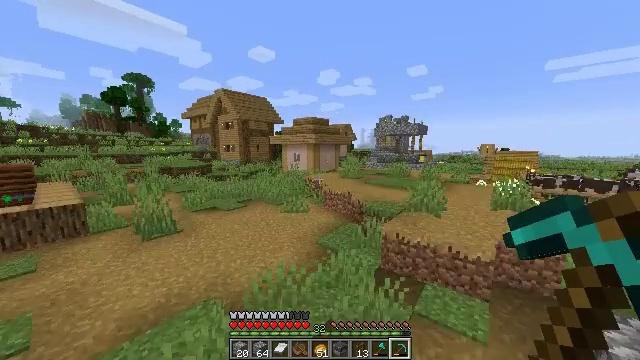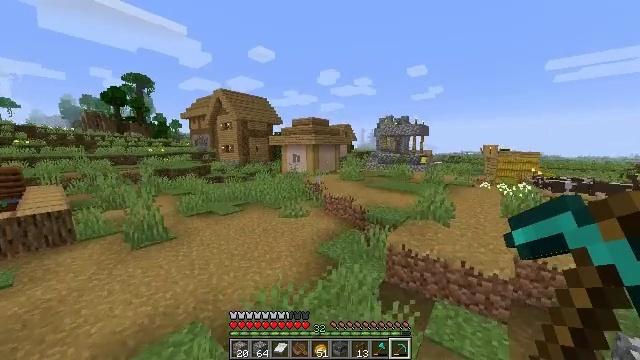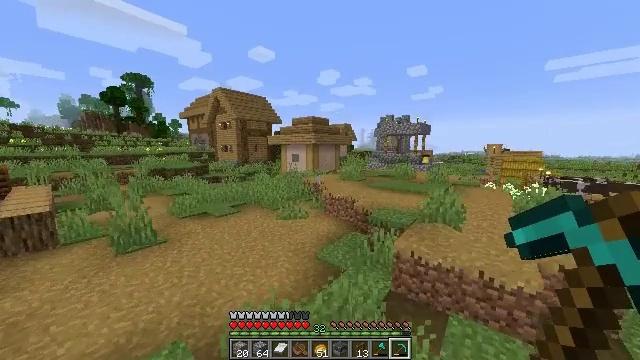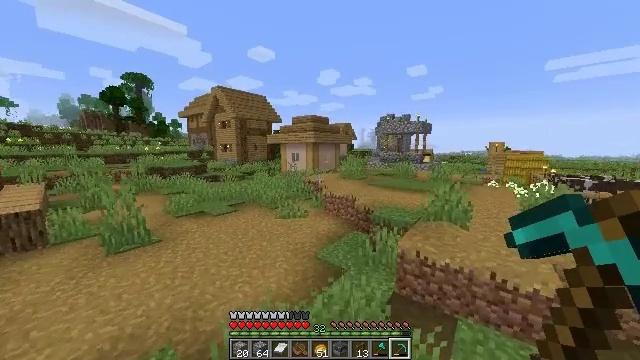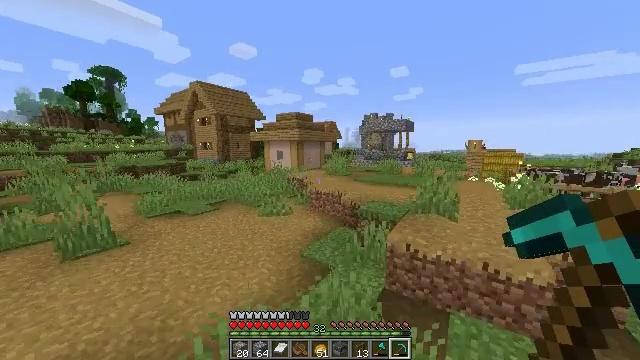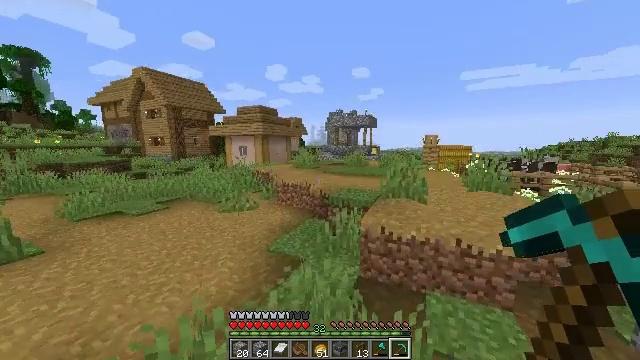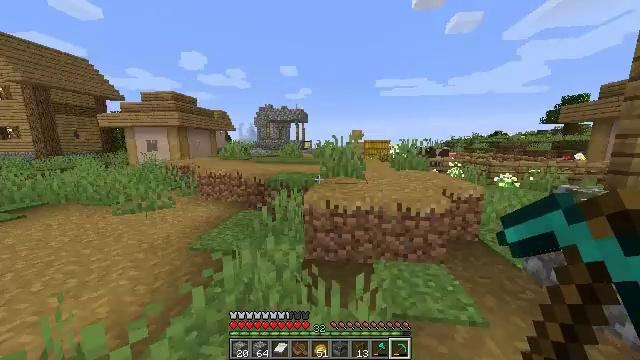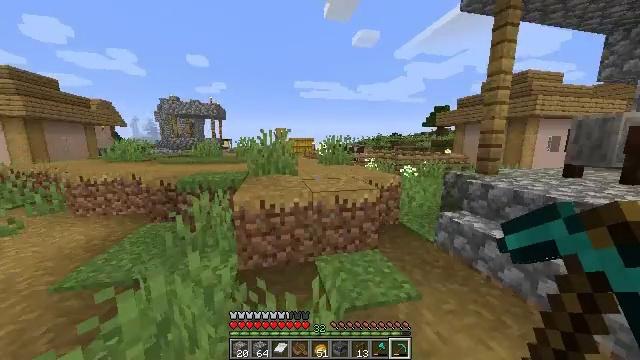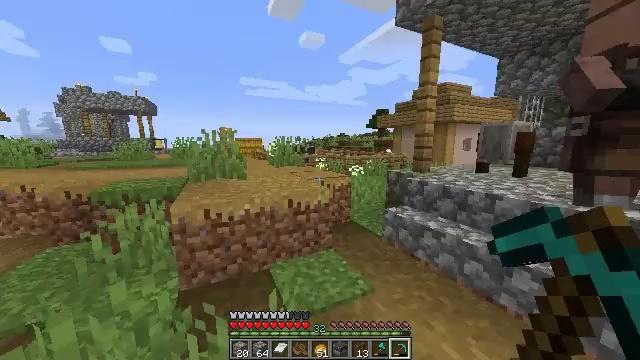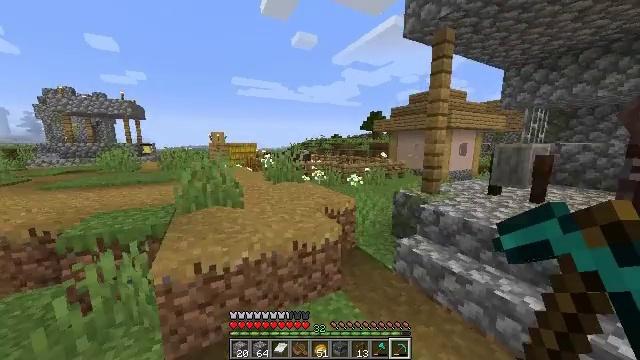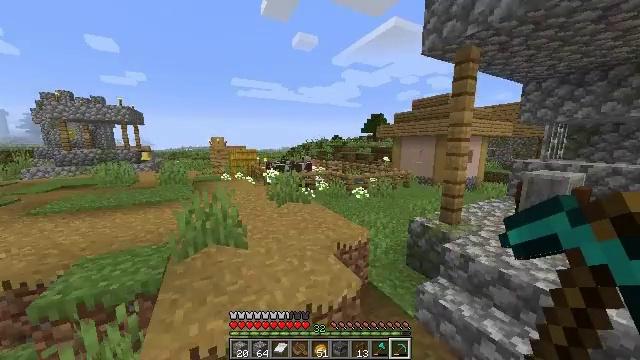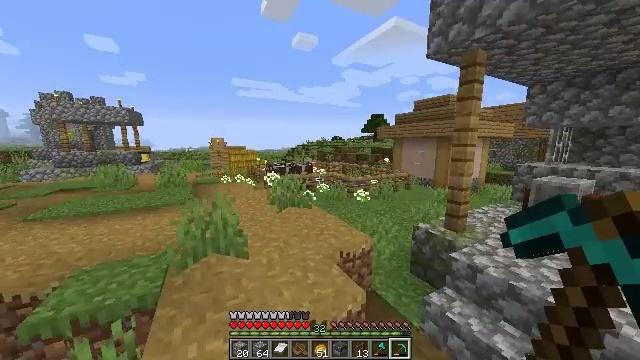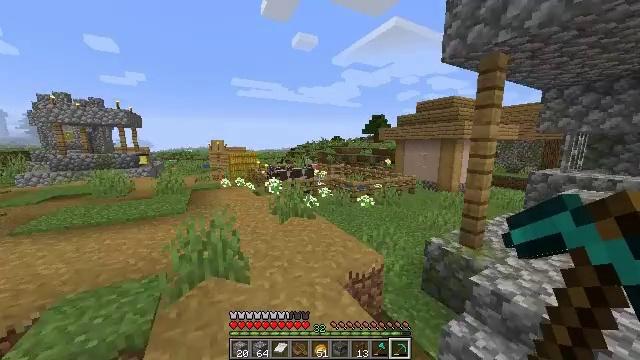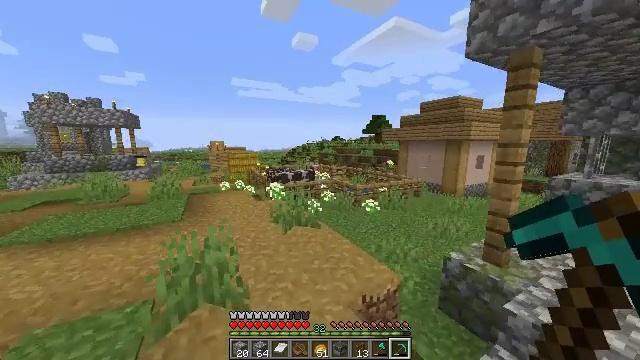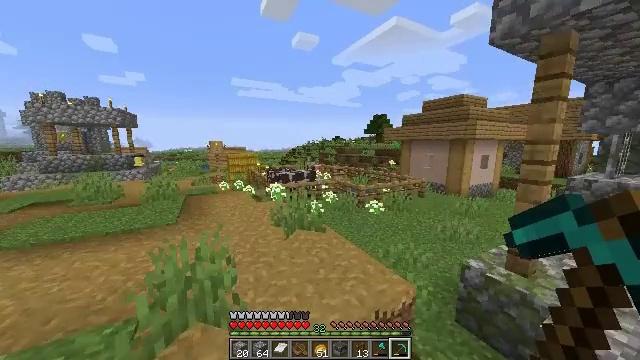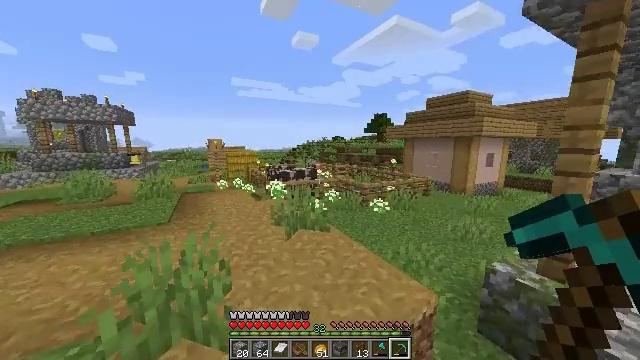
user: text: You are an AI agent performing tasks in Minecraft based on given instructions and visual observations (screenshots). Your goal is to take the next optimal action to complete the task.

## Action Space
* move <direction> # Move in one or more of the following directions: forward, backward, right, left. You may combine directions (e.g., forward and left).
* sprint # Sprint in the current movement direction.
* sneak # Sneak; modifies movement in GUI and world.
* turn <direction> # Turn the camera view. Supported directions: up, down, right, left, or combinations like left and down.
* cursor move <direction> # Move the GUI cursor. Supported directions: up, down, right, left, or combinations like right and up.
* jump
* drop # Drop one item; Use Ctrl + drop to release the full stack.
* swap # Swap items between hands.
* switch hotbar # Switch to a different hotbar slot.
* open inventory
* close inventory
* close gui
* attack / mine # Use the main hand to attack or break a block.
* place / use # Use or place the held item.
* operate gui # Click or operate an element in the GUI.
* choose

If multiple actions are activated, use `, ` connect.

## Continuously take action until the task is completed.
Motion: motion action
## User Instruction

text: Harvest carrots from the farmland.
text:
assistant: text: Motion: move forward, jump
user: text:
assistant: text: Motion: move forward, jump
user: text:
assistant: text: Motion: move forward, jump
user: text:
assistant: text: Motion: move forward, turn right, jump
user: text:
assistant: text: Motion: move forward, turn right, jump
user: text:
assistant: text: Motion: move forward, turn right, jump
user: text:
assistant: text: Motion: move forward, sprint, turn right, jump
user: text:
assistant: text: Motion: move forward, sprint, turn right, jump
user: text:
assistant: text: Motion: move forward, sprint, turn right, jump
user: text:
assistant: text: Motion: move forward, sprint, jump
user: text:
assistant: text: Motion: move forward, sprint, jump
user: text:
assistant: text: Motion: move forward, jump
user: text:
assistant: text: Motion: move forward, jump
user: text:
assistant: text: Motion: move forward, jump
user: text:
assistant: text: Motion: move forward, jump
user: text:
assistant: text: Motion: move forward, jump
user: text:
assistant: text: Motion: move forward, jump
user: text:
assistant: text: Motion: move forward, jump
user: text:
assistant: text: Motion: move forward, sprint, jump
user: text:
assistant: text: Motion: move forward, sprint, turn right and down, jump
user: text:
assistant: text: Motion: move forward, sprint, turn right and down, jump
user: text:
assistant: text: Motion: move forward, sprint, turn right and down, jump
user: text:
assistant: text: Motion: move forward, turn right and down, jump
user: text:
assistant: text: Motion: move forward, turn right and down, jump
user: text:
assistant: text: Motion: move forward, turn right, jump
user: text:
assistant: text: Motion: move forward, jump
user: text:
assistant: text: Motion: move forward, jump
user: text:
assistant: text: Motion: move forward, jump
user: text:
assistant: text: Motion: move forward, jump
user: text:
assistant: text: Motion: move forward, sprint, jump